Question: I have defined style for my WPF listbox but am adding a rectangle manually at the top...any way to build that into the listbox itself? So currently I write the XAML for a rectangle and then add a listbox below it for the final effect:

Style for the ListBox
'''
<Style BasedOn="{StaticResource {x:Type ListBox}}"
TargetType="ListBox"
x:Key="PinnedList">
<Setter Property="Background">
<Setter.Value>
<LinearGradientBrush StartPoint="0.5,0" EndPoint="0.5,1">
<LinearGradientBrush.GradientStops>
<GradientStop Offset="0.0" Color="#90DDDD" />
<GradientStop Offset="1.0" Color="#5BFFFF" />
</LinearGradientBrush.GradientStops>
</LinearGradientBrush>
</Setter.Value>
</Setter>
<Setter Property="Template">
<Setter.Value>
<ControlTemplate TargetType="ListBox">
<Border Name="Border" Background="{StaticResource WhiteSolid}" BorderBrush="{StaticResource GreatTeaHeaderBrush}" BorderThickness="4" CornerRadius="2">
<ScrollViewer Margin="0" Focusable="false">
<StackPanel Margin="2" IsItemsHost="True" />
</ScrollViewer>
</Border>
</ControlTemplate>
</Setter.Value>
</Setter>
</Style>
'''
What I need to do currently to get the effect (rectangle and then the listbox):
'''
<Rectangle Height="20" Width="20" Fill="{StaticResource GreenTeaBrush}" Margin="-7,37,129,0" VerticalAlignment="Top" x:Name="ui_recPinnedORGs">
<Rectangle.LayoutTransform>
<RotateTransform Angle="-45"/>
</Rectangle.LayoutTransform>
</Rectangle>
<ListBox Style="{StaticResource PinnedList}" Height="Auto" MaxHeight="200" Visibility="Hidden" HorizontalAlignment="Left" Margin="-8,45,0,0" SelectionChanged="ui_lsbPinnedORGs_SelectionChanged"
SelectedItem="{Binding Path=SelectedPinnedORGsViewModel, UpdateSourceTrigger=PropertyChanged, NotifyOnSourceUpdated=True, NotifyOnTargetUpdated=True, Mode=TwoWay}"
SelectionMode="Single" ItemsSource="{Binding Path=ORGViewModels, UpdateSourceTrigger=PropertyChanged, NotifyOnSourceUpdated=True, NotifyOnTargetUpdated=True, Mode=TwoWay}"
ScrollViewer.HorizontalScrollBarVisibility="Disabled" ScrollViewer.VerticalScrollBarVisibility="Auto"
VerticalAlignment="Top" Width="158" Name="ui_lsbPinnedORGs">
<ListBox.ItemTemplate>
<HierarchicalDataTemplate>
<Label Content="{Binding Path=ORG.Acronym, UpdateSourceTrigger=PropertyChanged, NotifyOnSourceUpdated=True}" />
</HierarchicalDataTemplate>
</ListBox.ItemTemplate>
</ListBox>
'''
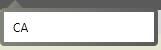
Answer: If you extract the ListBox template style you can modify that. For example:
'''
<Page.Resources>
<SolidColorBrush x:Key="ListBorder" Color="#828790"/>
<Style x:Key="ListBoxStyle1" TargetType="{x:Type ListBox}">
<Setter Property="Background" Value="{DynamicResource {x:Static SystemColors.WindowBrushKey}}"/>
<Setter Property="BorderBrush" Value="{StaticResource ListBorder}"/>
<Setter Property="BorderThickness" Value="1"/>
<Setter Property="Foreground" Value="{DynamicResource {x:Static SystemColors.ControlTextBrushKey}}"/>
<Setter Property="ScrollViewer.HorizontalScrollBarVisibility" Value="Auto"/>
<Setter Property="ScrollViewer.VerticalScrollBarVisibility" Value="Auto"/>
<Setter Property="ScrollViewer.CanContentScroll" Value="true"/>
<Setter Property="ScrollViewer.PanningMode" Value="Both"/>
<Setter Property="Stylus.IsFlicksEnabled" Value="False"/>
<Setter Property="VerticalContentAlignment" Value="Center"/>
<Setter Property="Template">
<Setter.Value>
<ControlTemplate TargetType="{x:Type ListBox}">
<Border x:Name="Bd" BorderBrush="{TemplateBinding BorderBrush}" BorderThickness="{TemplateBinding BorderThickness}" Background="{TemplateBinding Background}" Padding="1" SnapsToDevicePixels="true">
<Grid>
<Grid.RowDefinitions>
<RowDefinition Height="Auto"/>
<RowDefinition/>
</Grid.RowDefinitions>
<!-- here's a simple rectange -->
<Rectangle Height="5" Fill="Blue" />
<ScrollViewer Grid.Row="1" Focusable="false" Padding="{TemplateBinding Padding}">
<ItemsPresenter SnapsToDevicePixels="{TemplateBinding SnapsToDevicePixels}"/>
</ScrollViewer>
</Grid>
</Border>
<ControlTemplate.Triggers>
<Trigger Property="IsEnabled" Value="false">
<Setter Property="Background" TargetName="Bd" Value="{DynamicResource {x:Static SystemColors.ControlBrushKey}}"/>
</Trigger>
<Trigger Property="IsGrouping" Value="true">
<Setter Property="ScrollViewer.CanContentScroll" Value="false"/>
</Trigger>
</ControlTemplate.Triggers>
</ControlTemplate>
</Setter.Value>
</Setter>
</Style>
</Page.Resources>
<Grid>
<ListBox Style="{DynamicResource ListBoxStyle1}"/>
</Grid>
'''